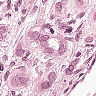
Metastatic tissue present: yes